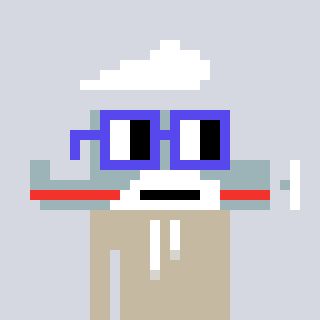
a pixel art character with square blue glasses, a plane-shaped head and a bege-colored body on a cool background